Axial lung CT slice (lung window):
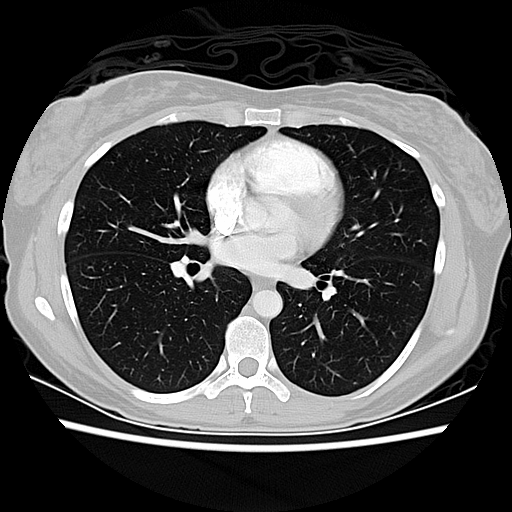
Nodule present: no